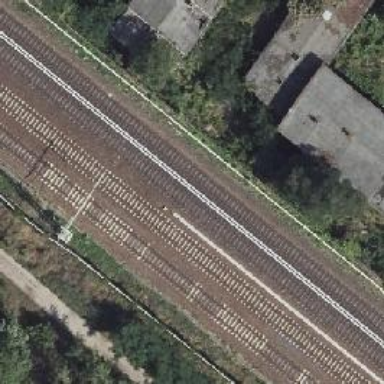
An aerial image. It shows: Railway milestone.